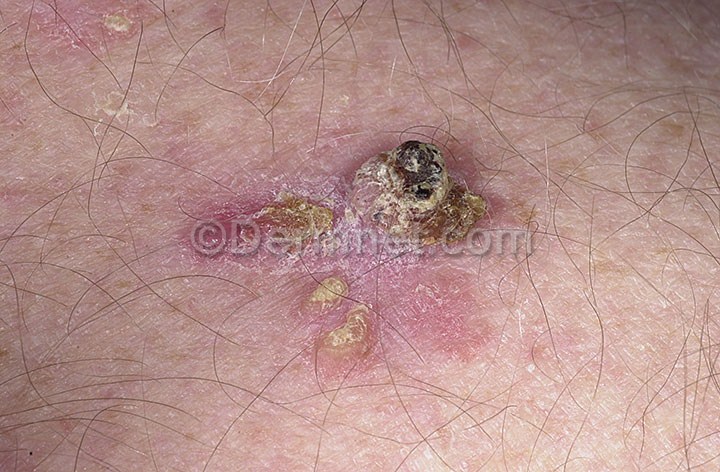
Disease: Actinic Keratosis Basal Cell Carcinoma and other Malignant Lesions